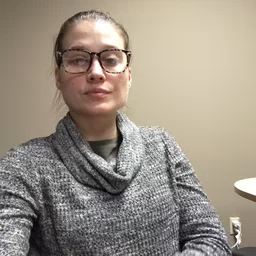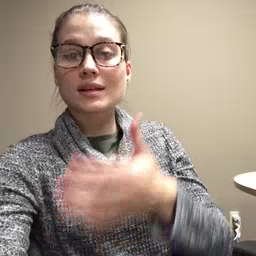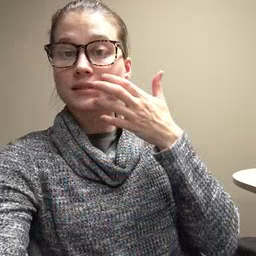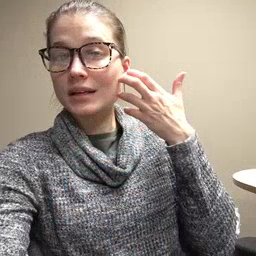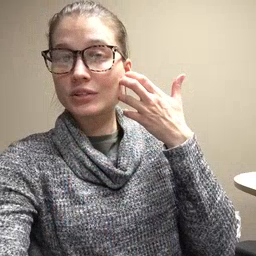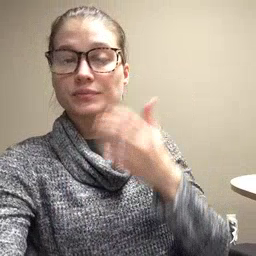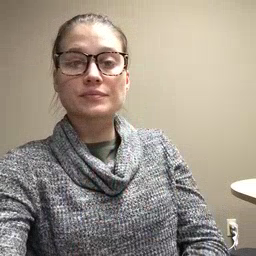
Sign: tiger